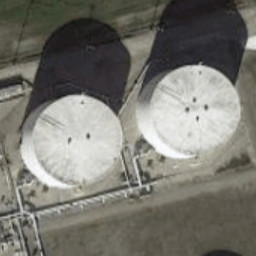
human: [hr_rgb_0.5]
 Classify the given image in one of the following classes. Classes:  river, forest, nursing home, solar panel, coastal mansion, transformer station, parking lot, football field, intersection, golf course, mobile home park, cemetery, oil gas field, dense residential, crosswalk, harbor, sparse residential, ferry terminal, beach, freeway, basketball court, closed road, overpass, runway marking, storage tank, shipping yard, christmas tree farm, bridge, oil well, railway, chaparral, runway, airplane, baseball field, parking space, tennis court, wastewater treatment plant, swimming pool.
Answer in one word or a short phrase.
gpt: storage tank